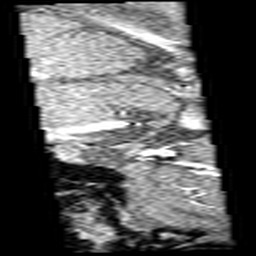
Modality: angio
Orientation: sagittal
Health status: ill
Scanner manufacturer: siemens
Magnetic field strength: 3 T
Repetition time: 0.023 s
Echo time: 0.0042 s